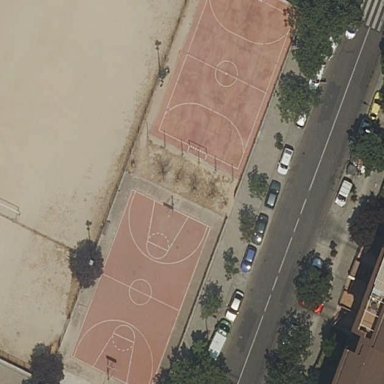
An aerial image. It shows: Asphalt basketball court on pitch.